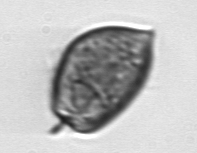
Label: Prorocentrum_micans